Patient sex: M
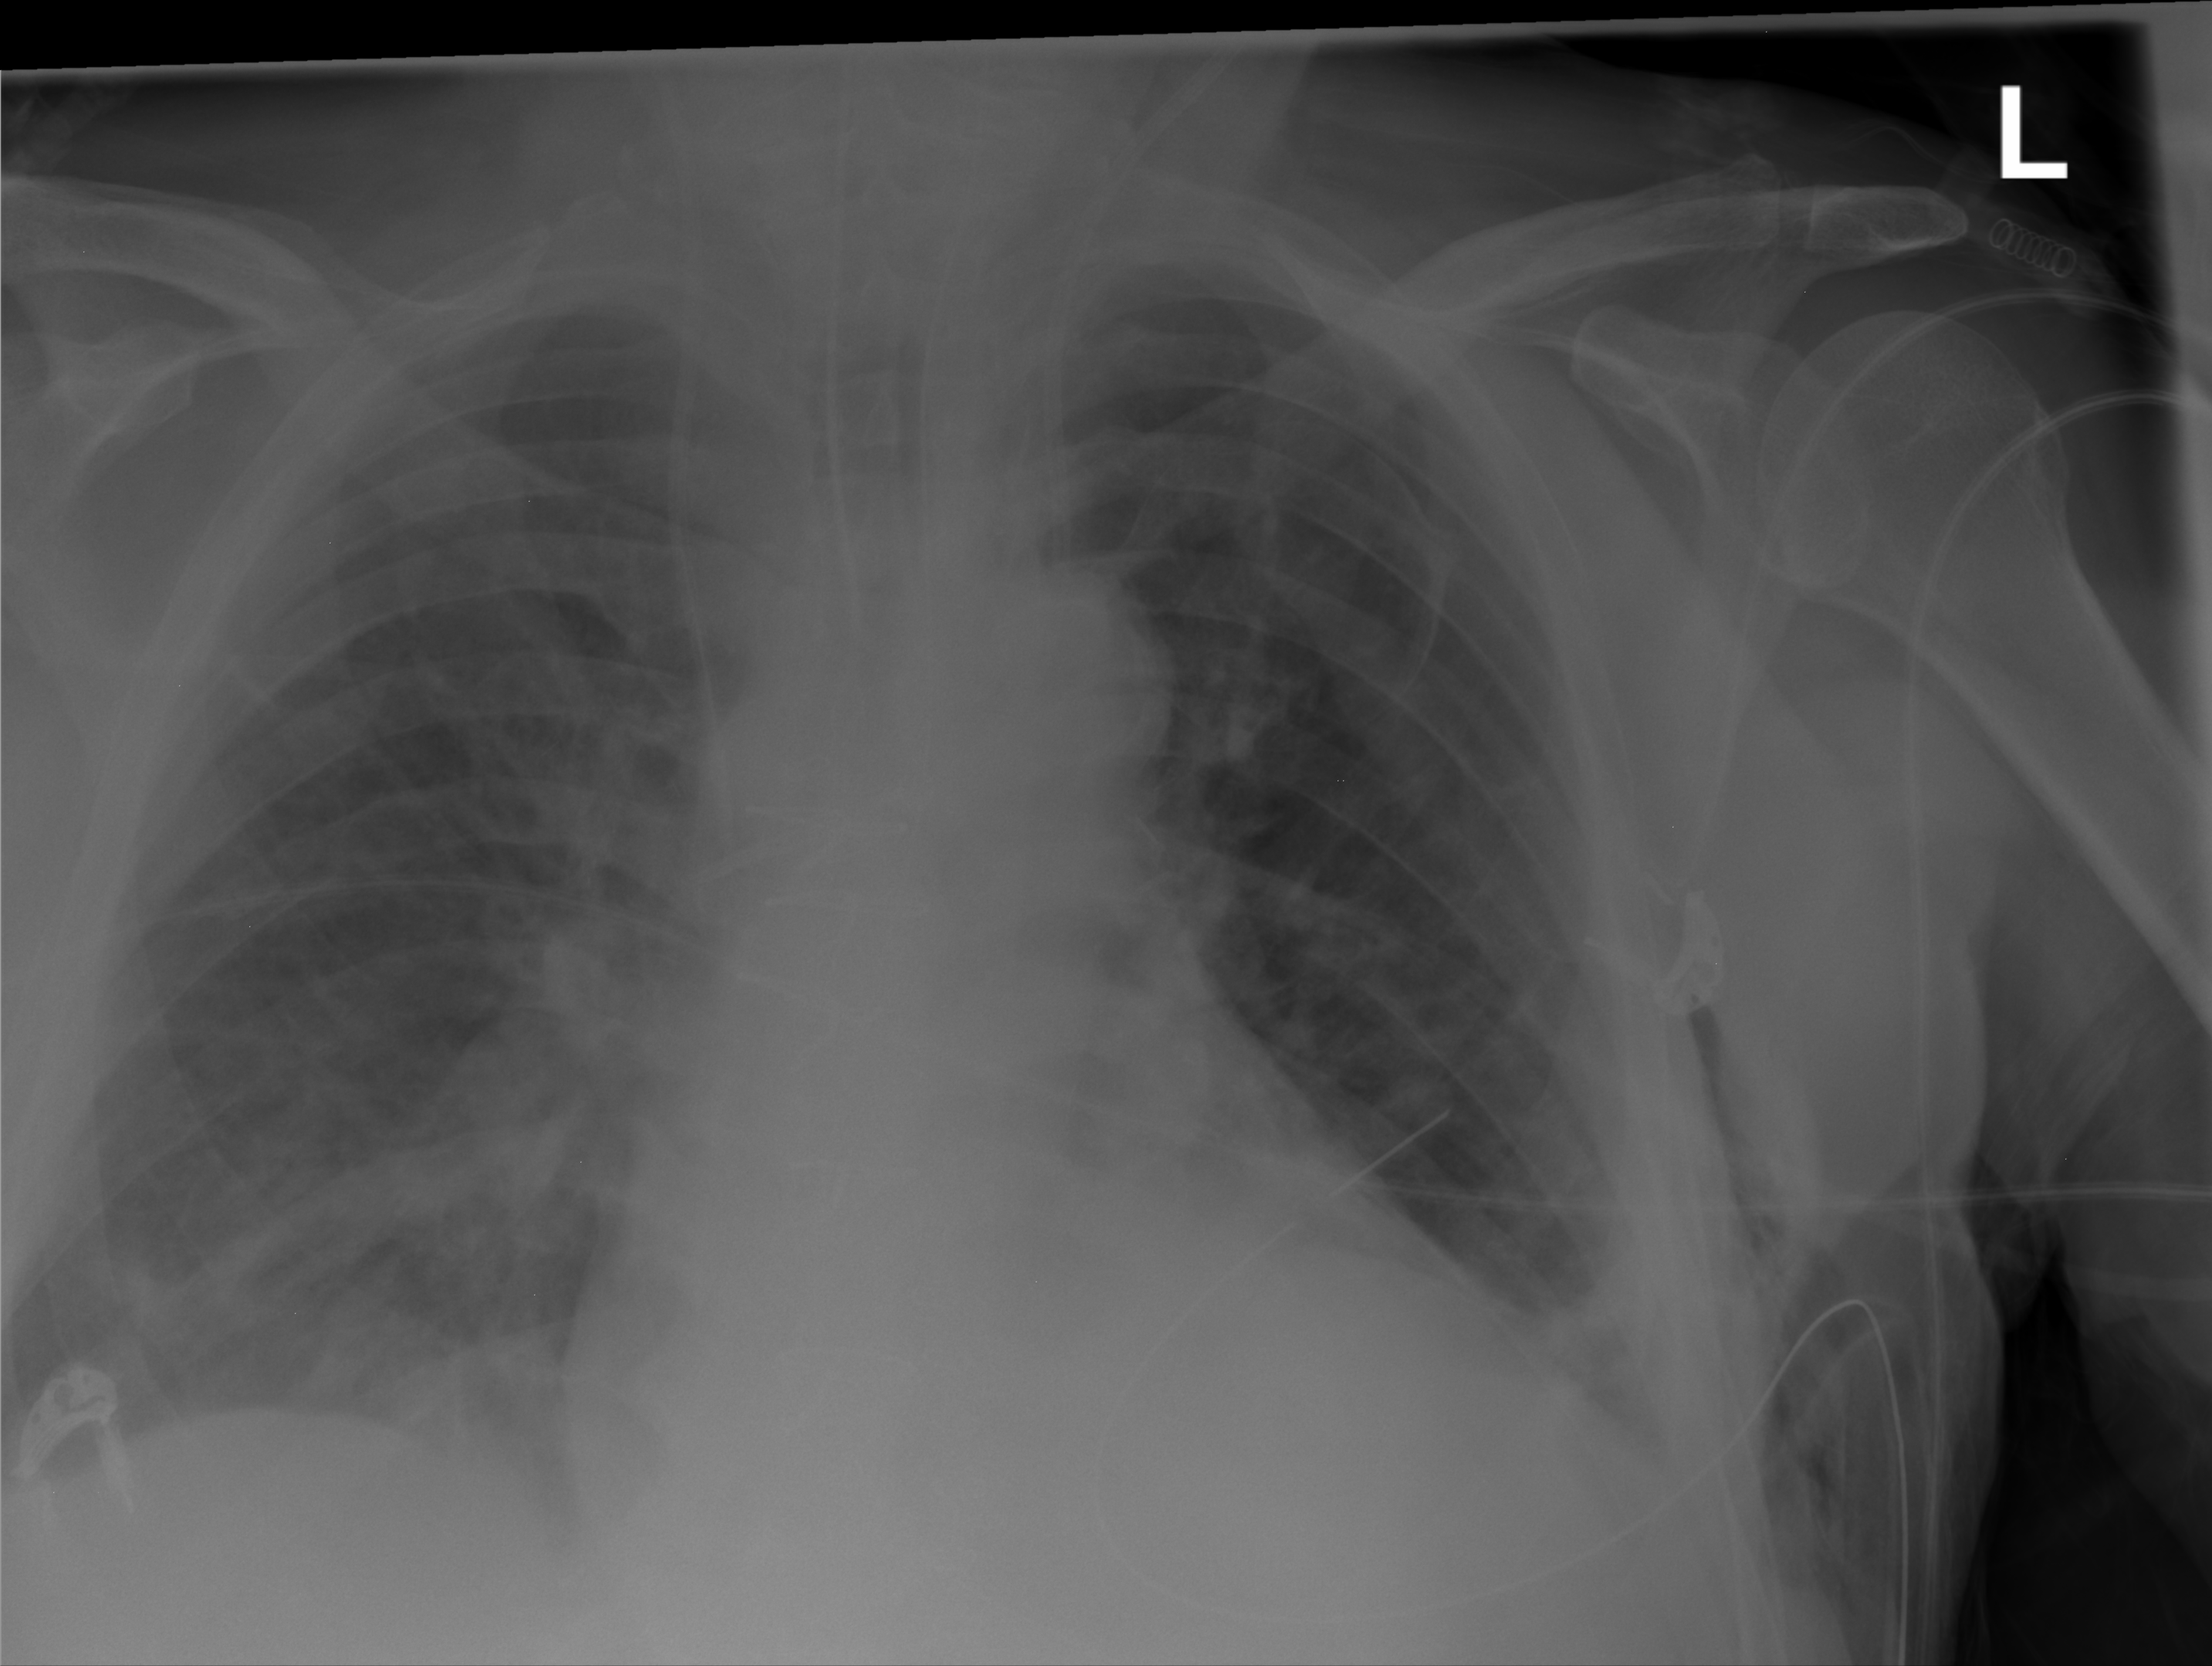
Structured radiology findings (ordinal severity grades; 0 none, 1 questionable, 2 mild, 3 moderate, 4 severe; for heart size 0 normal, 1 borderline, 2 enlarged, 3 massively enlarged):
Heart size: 2
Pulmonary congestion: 0
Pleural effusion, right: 1
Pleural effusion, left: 2
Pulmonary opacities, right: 2
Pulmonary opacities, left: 0
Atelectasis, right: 1
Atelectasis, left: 2